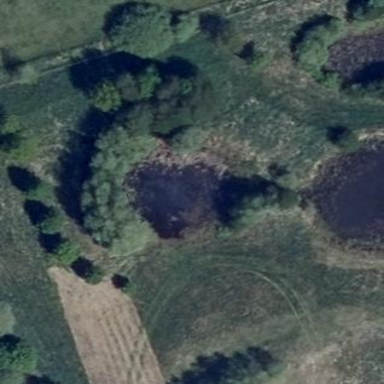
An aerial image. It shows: Serene pond surrounded by nature.